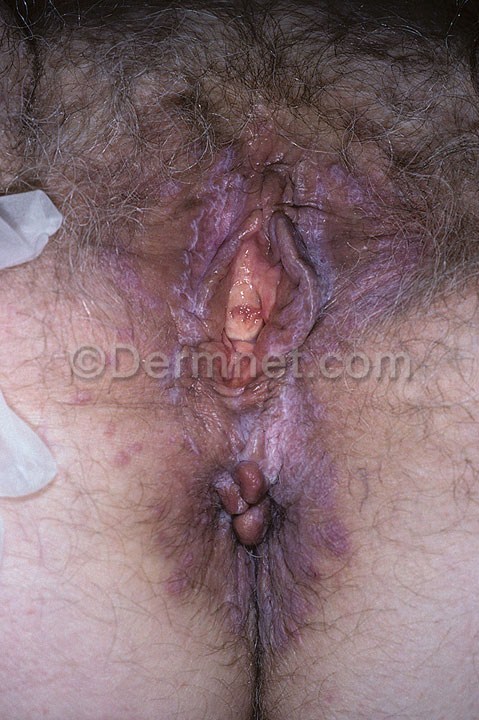
Disease: Psoriasis pictures Lichen Planus and related diseases